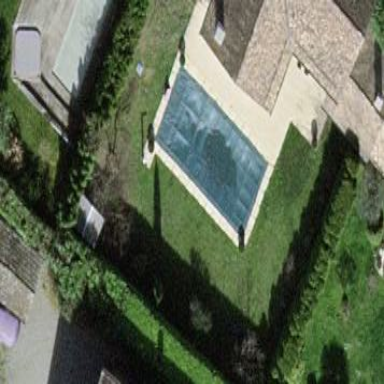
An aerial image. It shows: Swimming pool located in leisure land.